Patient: sex M, age 42
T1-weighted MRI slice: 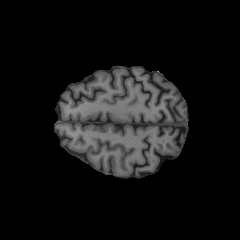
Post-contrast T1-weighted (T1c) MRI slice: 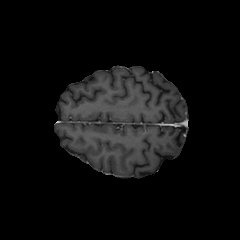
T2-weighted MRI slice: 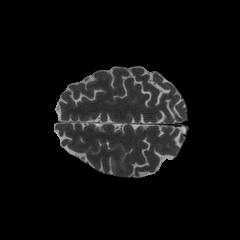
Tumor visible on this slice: no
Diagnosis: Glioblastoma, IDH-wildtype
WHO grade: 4